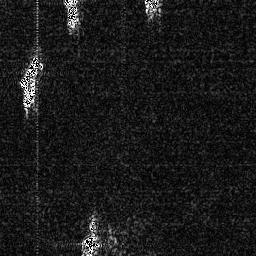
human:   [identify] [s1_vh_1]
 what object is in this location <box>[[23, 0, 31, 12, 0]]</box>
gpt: <ref>1 medium ship at the top left</ref>

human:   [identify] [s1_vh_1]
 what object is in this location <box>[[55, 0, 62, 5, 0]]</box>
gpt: <ref>1 small ship at the top</ref>